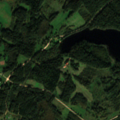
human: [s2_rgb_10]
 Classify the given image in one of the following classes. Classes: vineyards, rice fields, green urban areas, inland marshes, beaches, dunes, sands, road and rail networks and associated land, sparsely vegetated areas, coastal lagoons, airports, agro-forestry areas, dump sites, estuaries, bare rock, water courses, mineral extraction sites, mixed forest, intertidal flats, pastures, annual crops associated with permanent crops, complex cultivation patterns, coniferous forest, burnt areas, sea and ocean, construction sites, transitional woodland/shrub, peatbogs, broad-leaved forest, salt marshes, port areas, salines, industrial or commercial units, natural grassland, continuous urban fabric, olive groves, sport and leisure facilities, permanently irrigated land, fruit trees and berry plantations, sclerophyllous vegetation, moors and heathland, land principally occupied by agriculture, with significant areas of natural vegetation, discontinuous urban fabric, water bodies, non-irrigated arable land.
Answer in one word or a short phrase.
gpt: pastures, complex cultivation patterns, land principally occupied by agriculture, with significant areas of natural vegetation, mixed forest, transitional woodland/shrub, water bodies